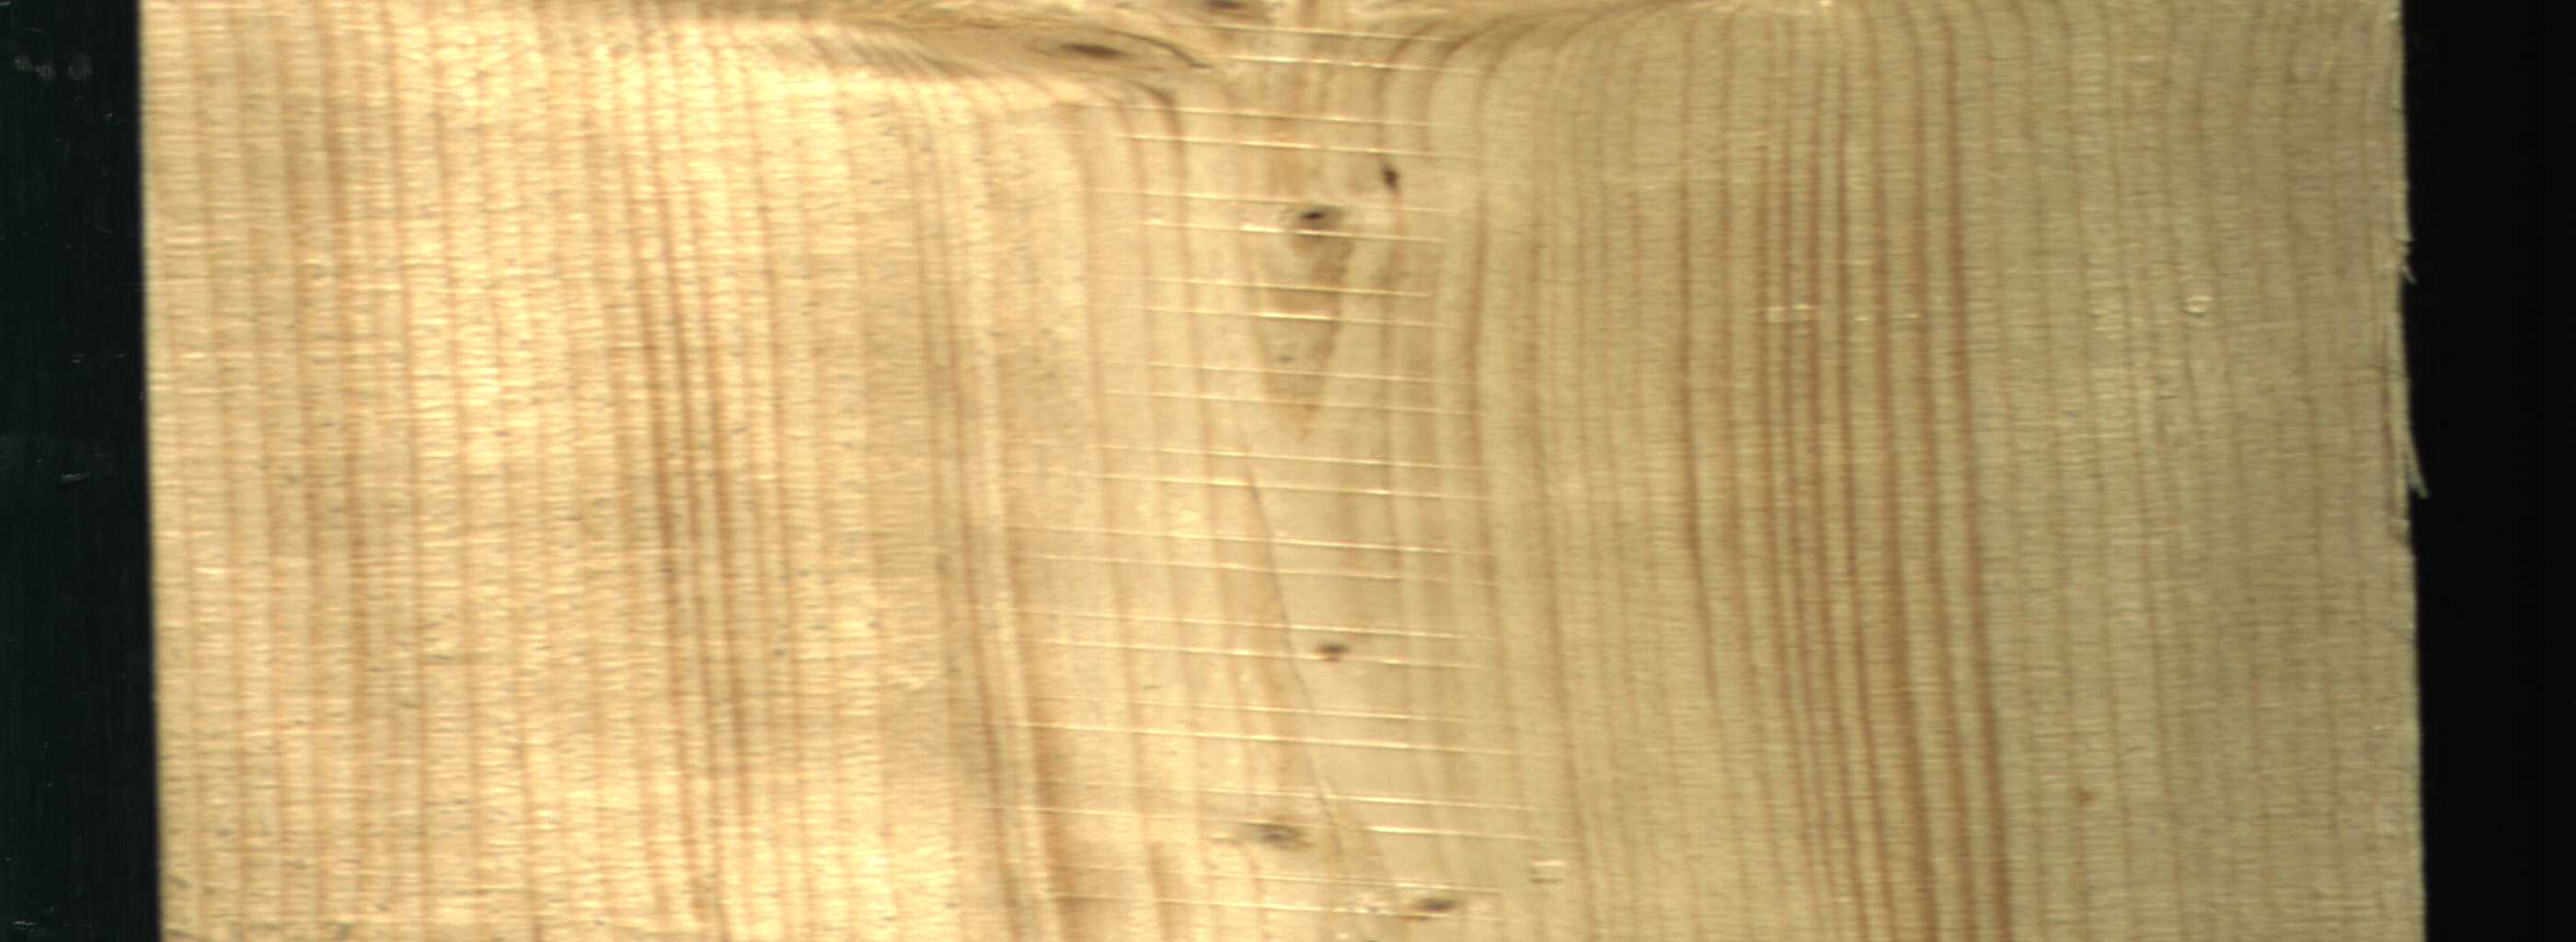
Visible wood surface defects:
Live_Knot
Live_Knot
Live_Knot